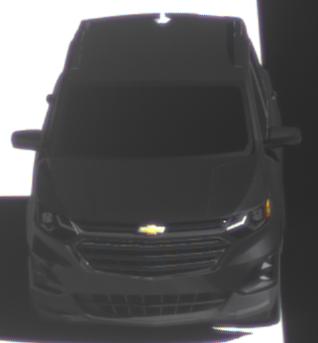
Make: Chevrolet
Model: Equinox
Detailed model: Gen. 2
Model produced from: 2015
Model produced until: 2017
Doors: 5
Color: black
Road condition: dry road
Daytime: midday
Contrast: high contrast